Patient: sex F, age 26
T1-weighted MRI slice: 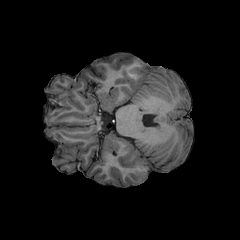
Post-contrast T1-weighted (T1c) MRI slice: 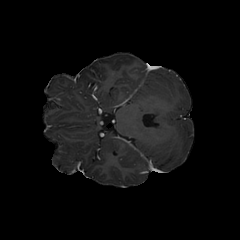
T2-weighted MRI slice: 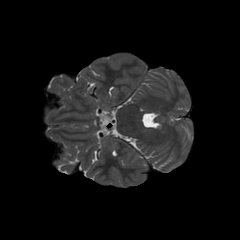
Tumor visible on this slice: no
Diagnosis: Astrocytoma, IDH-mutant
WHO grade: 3